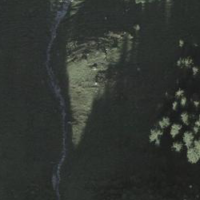
EUNIS habitat code: 23
Species observed at this site:
Pimpinella major